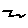
Label: zigzag